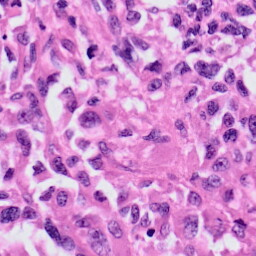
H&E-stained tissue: Skin